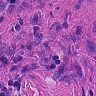
Metastatic tissue present: no